Question: I create the following package in eclipse via 'PyDev':
'''
class Repository(object):
'''
classdocs
'''
def __init__(self):
'''
Constructor
'''
print("salaam")
class Materials(Repository):
'''
'''
def __init__(self):
'''
constructor
'''
'''
My main file is:
'''
if __name__ == '__main__':
pass
import repository;
x = Repository();
'''
When i run my application, i get the following error:
'''
x = Repository();
NameError: name 'Repository' is not defined
'''
Of course, i got a warning on importing my module.
I know my import and relation of my main file and my package or eclipse configuration have problem.

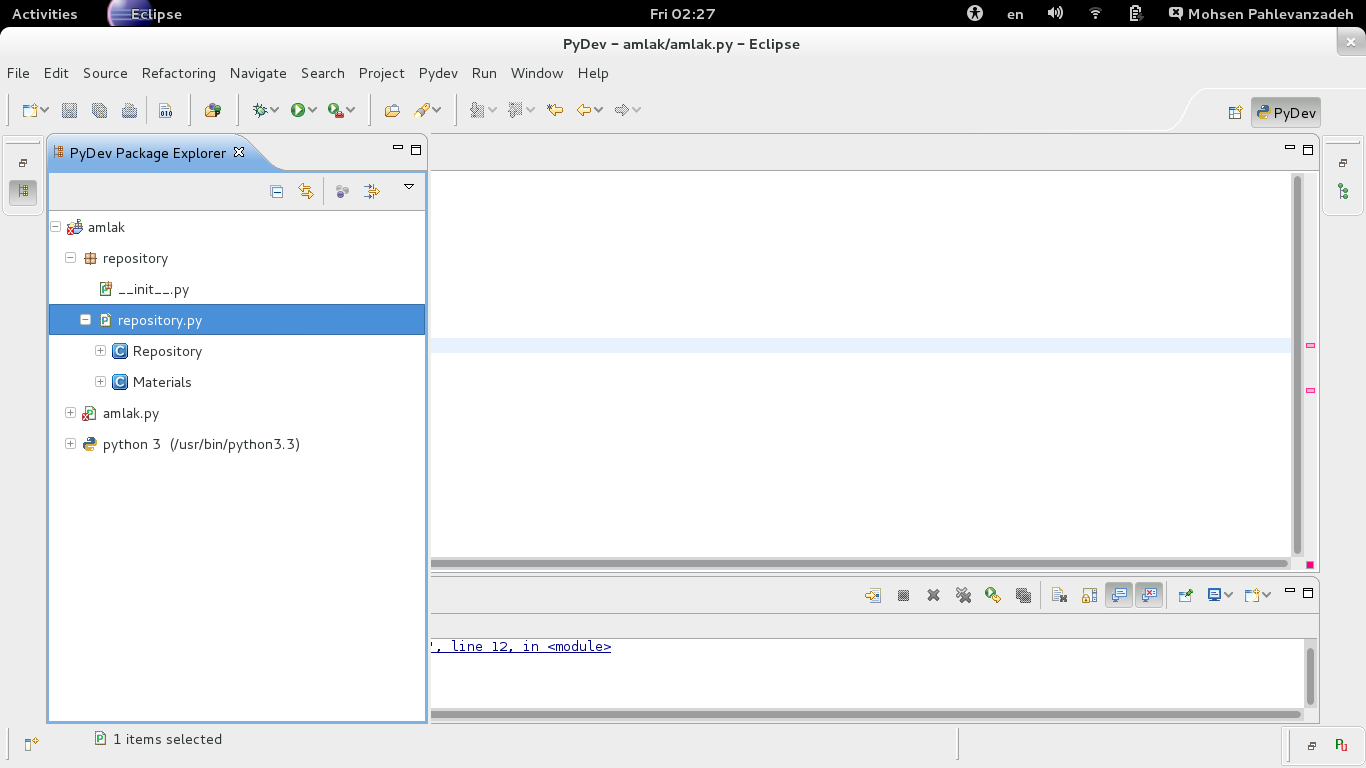
Answer: The import is wrong.
Instead of
'''
import repository
'''
you want to write for your case:
'''
from repository.repository import Repository
'''
As for PyDev giving the error, it's correct at this point and when you fix your code it should stop complaining.